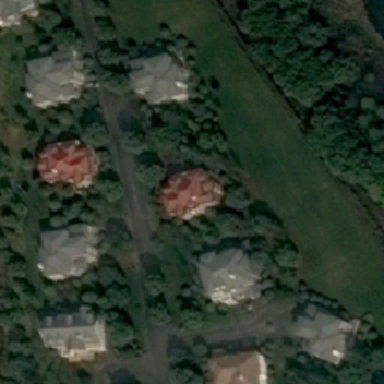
The roof of these houses is gray and red .